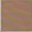
Piece: xx